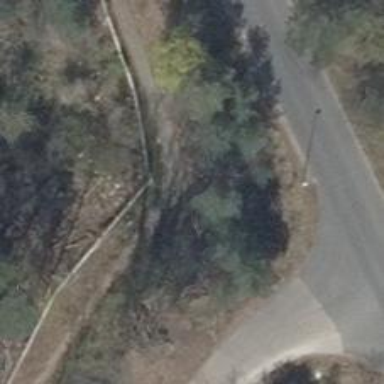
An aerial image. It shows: Footway along the road.